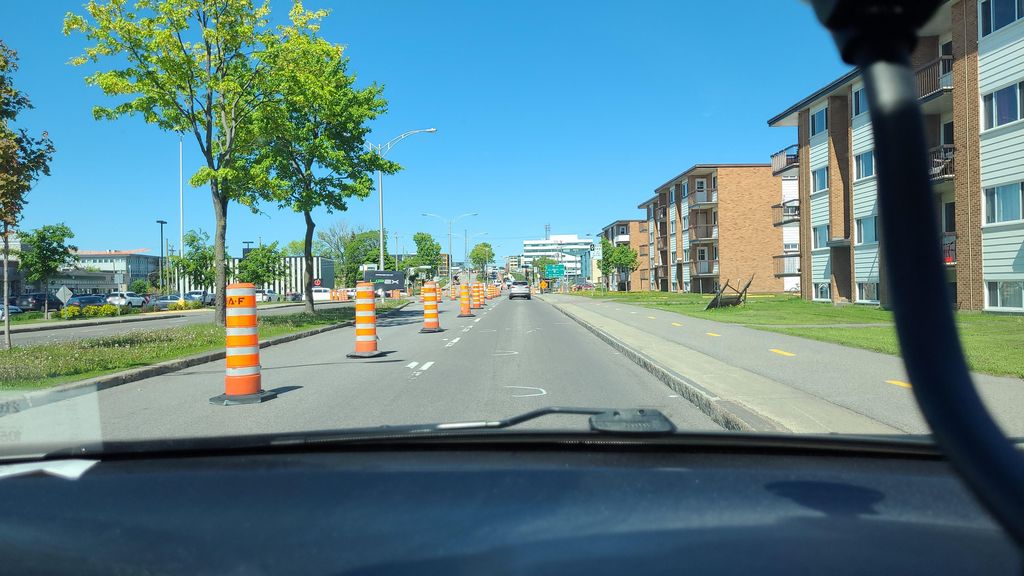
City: quebec_city